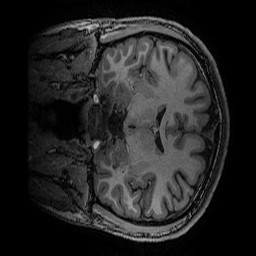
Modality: T1w
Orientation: coronal
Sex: male
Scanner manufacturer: ge
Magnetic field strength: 3 T
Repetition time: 0.007664 s
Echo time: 0.00342 s